Chest X-ray:
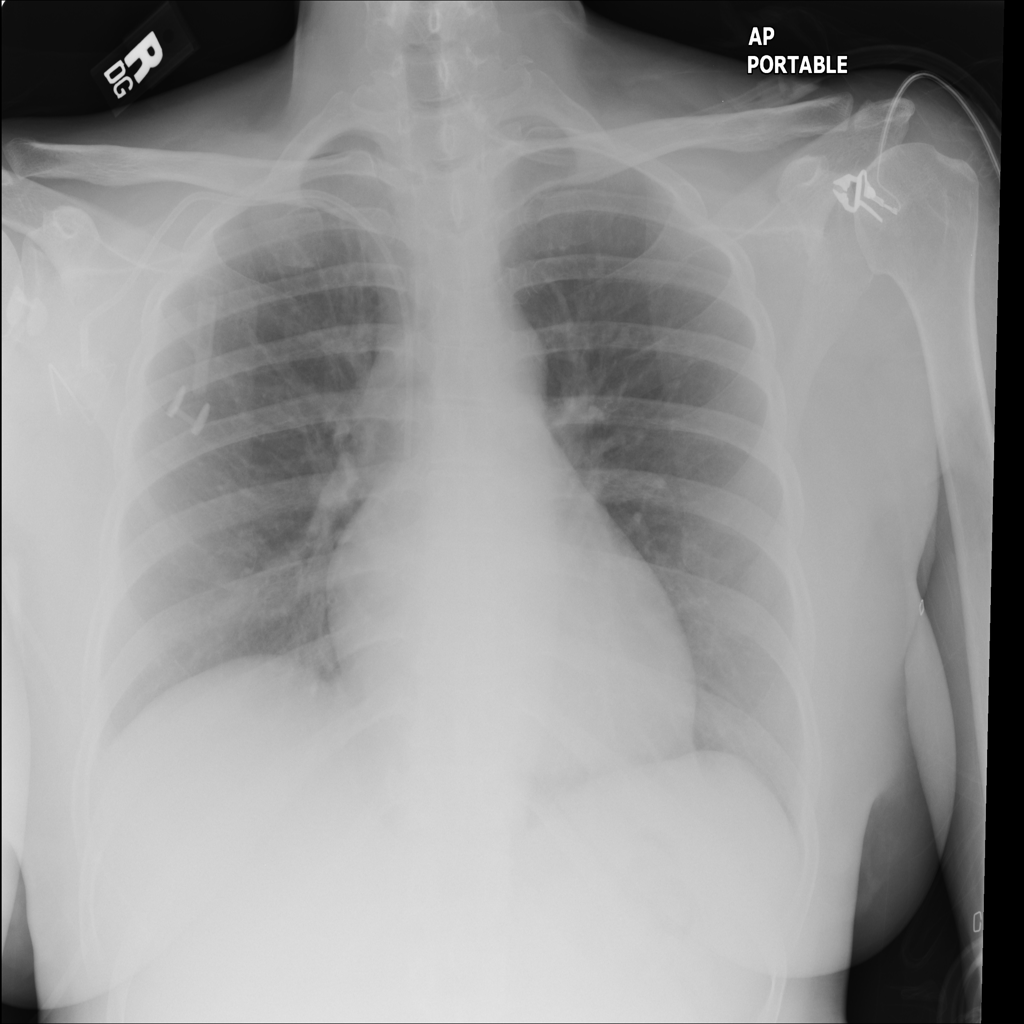
No abnormal finding: yes